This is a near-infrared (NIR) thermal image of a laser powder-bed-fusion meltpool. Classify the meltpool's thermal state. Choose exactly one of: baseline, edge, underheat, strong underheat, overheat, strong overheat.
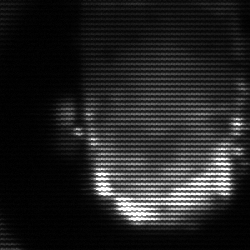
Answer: baseline